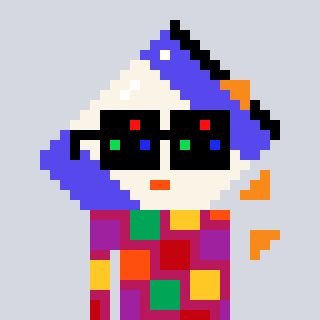
a pixel art character with square black sunglasses, a chips-shaped head and a darkpink-colored body on a cool background